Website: bh-photo
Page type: address-validator
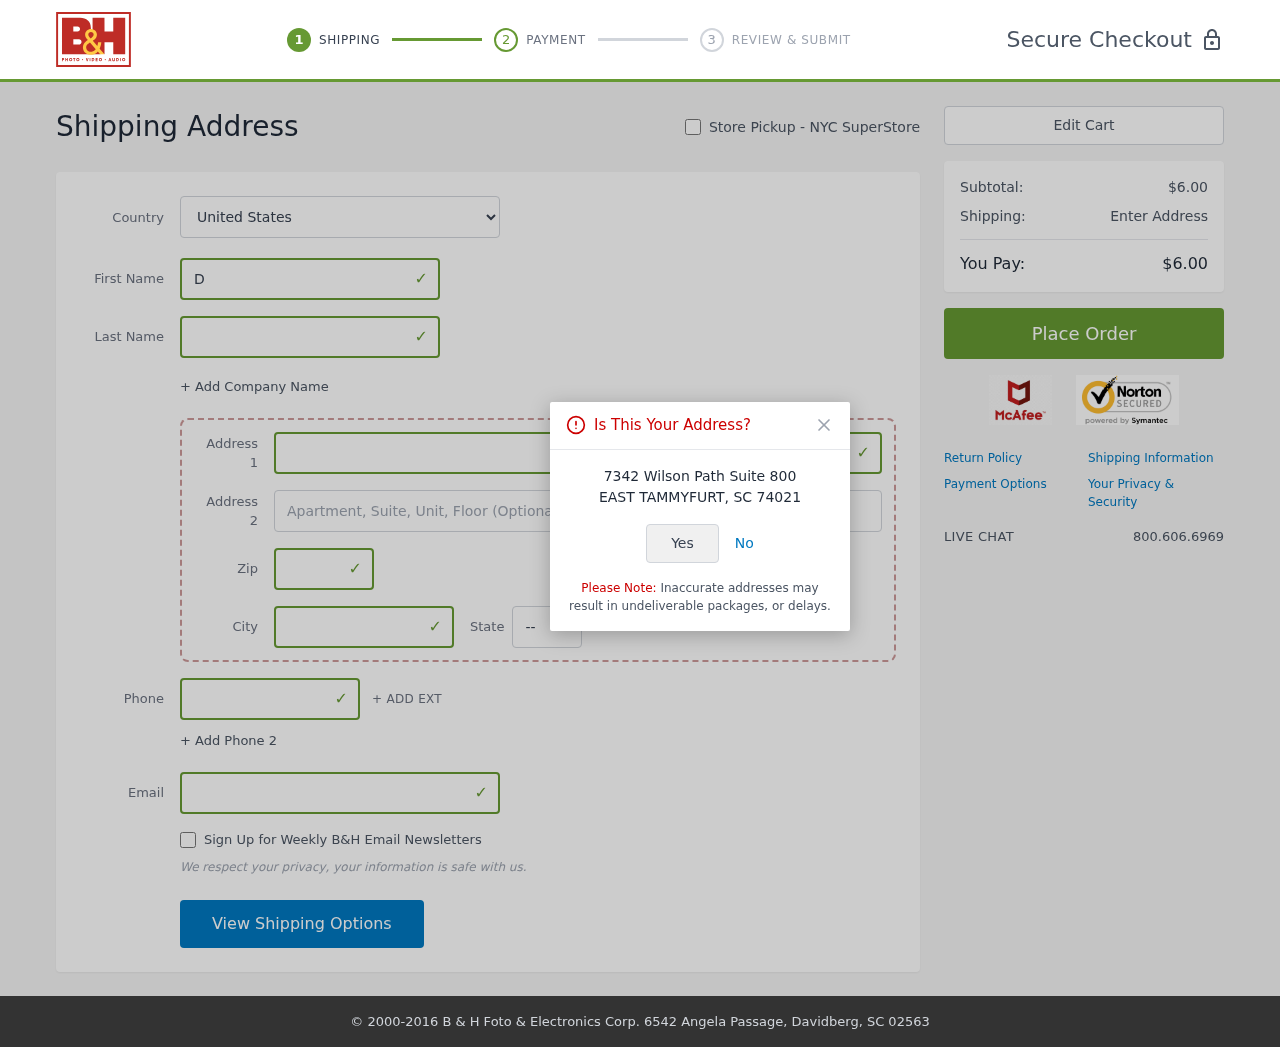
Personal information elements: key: PII_CITY
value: East Tammyfurt
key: PII_COUNTRY
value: United States
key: PII_EMAIL
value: david_fernandez@gmail.com
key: PII_FIRSTNAME
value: David
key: PII_LASTNAME
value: Fernandez
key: PII_PHONE
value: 6166758435
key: PII_POSTCODE
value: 74021
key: PII_STATE_ABBR
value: SC
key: PII_STREET
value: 7342 Wilson Path Suite 800
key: PII_CITY_CONFIRM
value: EAST TAMMYFURT
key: PII_POSTCODE_FULL
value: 74021
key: PII_POSTCODE_NUMERIC
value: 74021
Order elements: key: ORDER_SUBTOTAL
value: $6.00
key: ORDER_TOTAL
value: $6.00